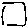
Label: square